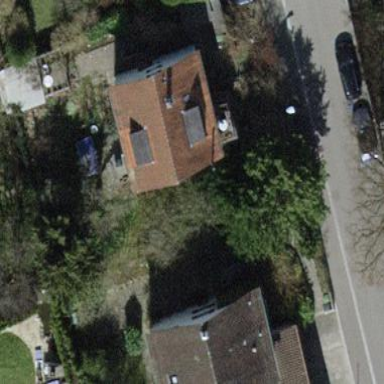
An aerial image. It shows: Building with tiled roof.